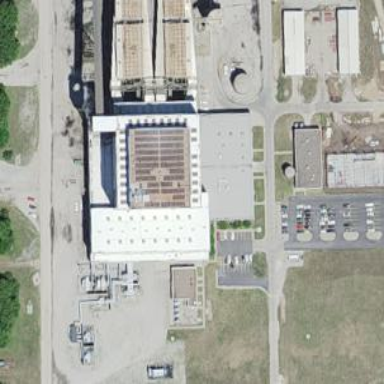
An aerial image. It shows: Generator powered by steam turbine.